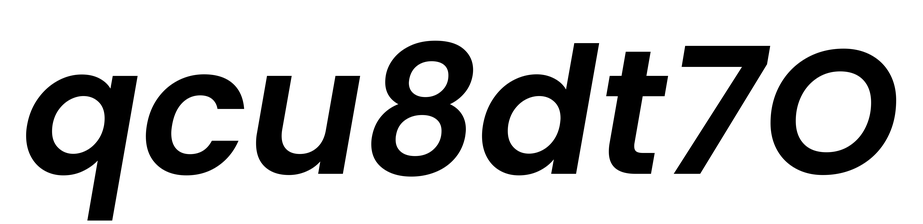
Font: Poppins-SemiBoldItalic